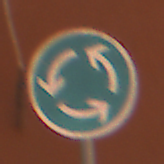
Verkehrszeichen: Kreisverkehr
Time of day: MorningAfternoon
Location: Outdoor (Urban)
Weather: Clear
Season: NotSpecified
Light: Natural